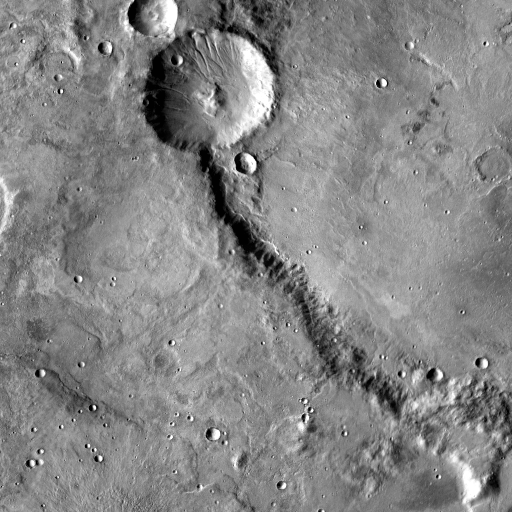
Crater classes present: Background, Other, Buried, Secondary